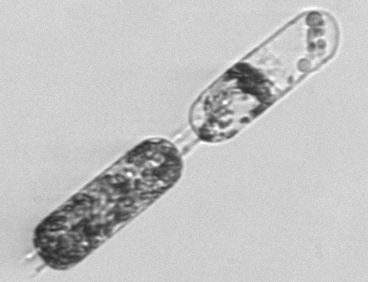
Label: Hemiaulus